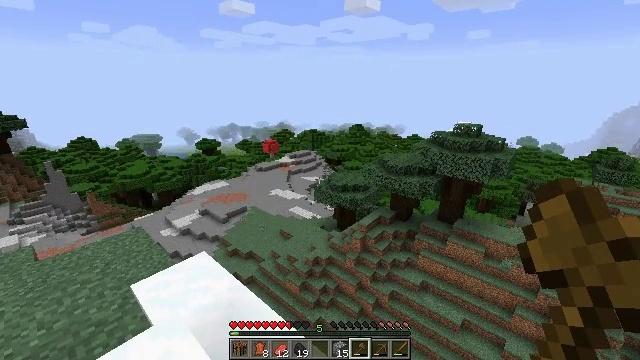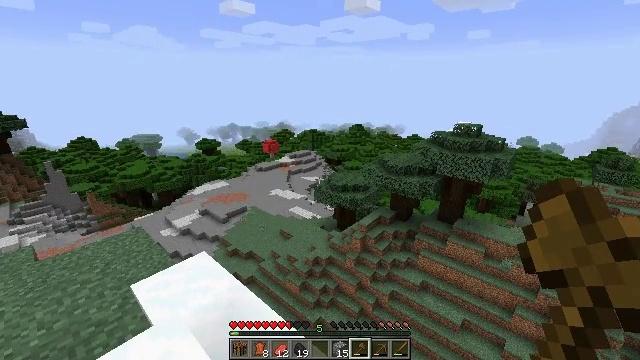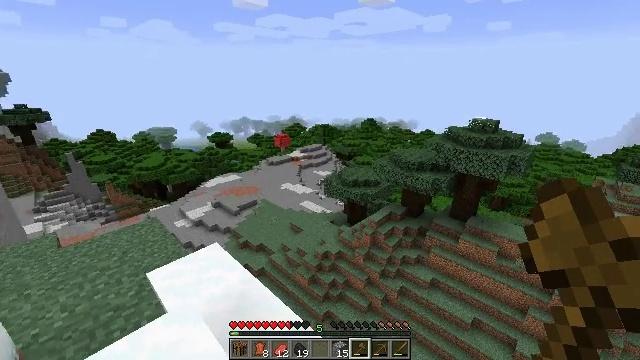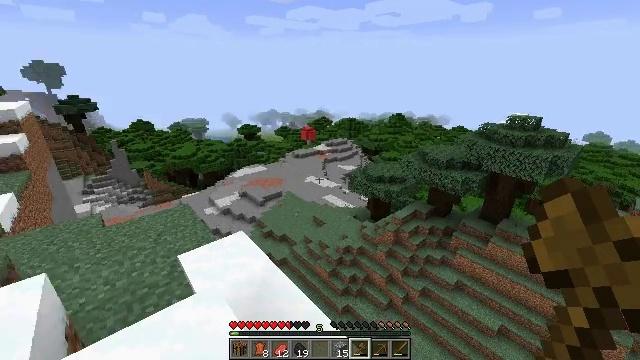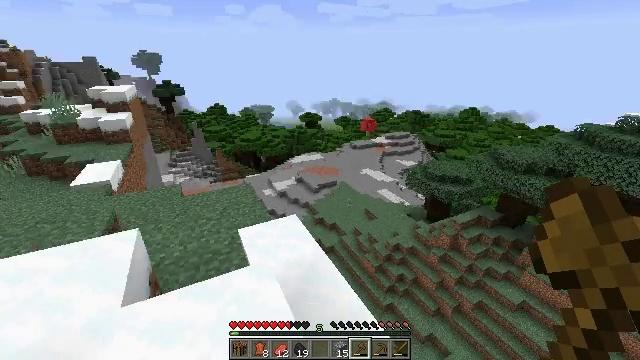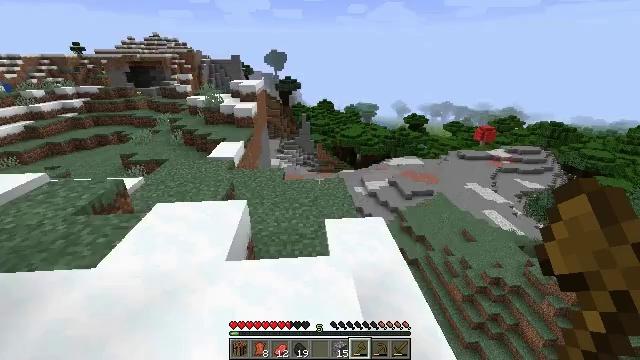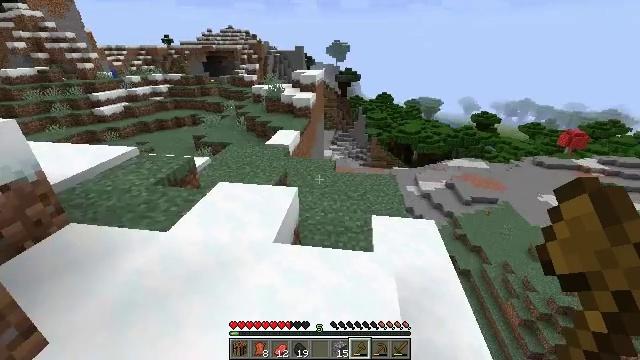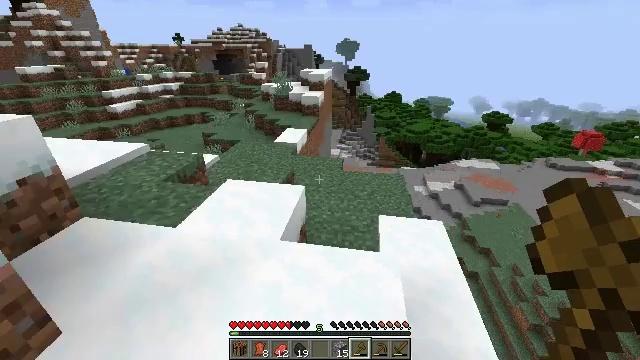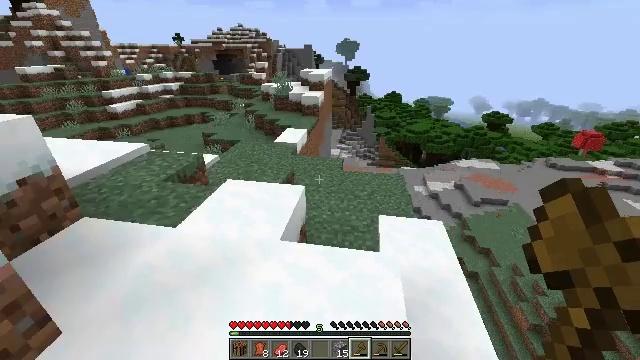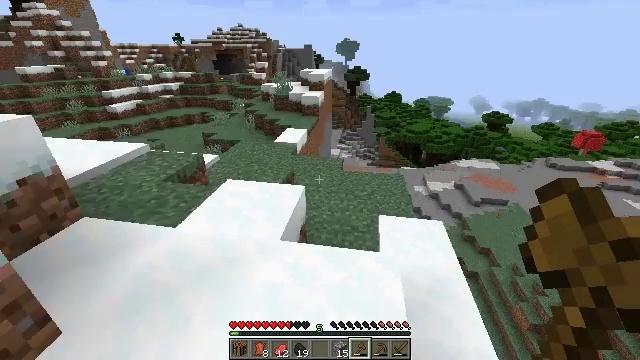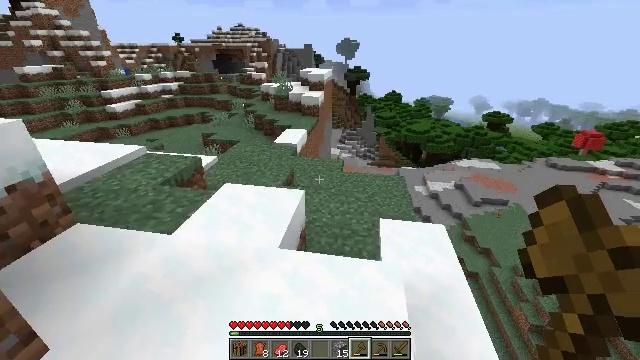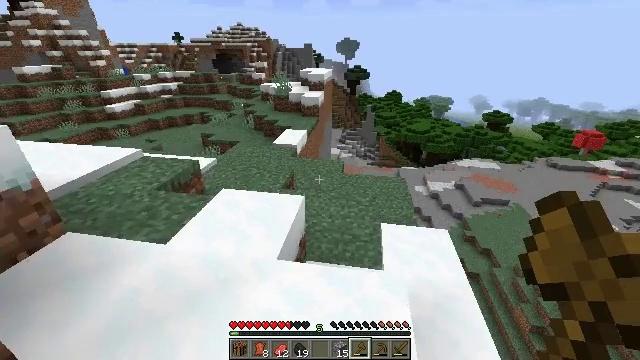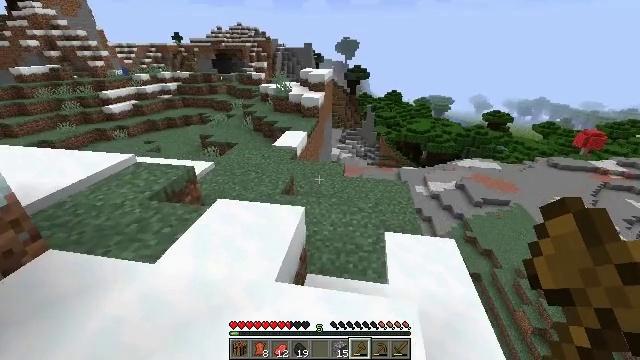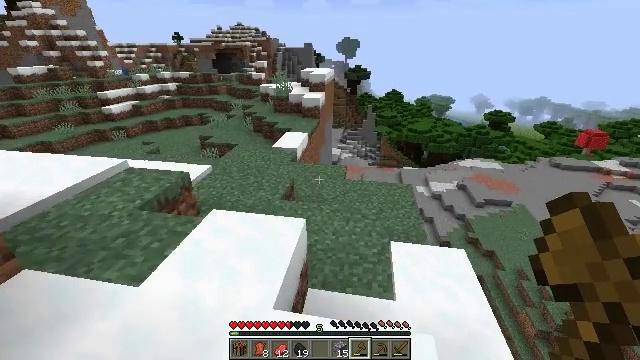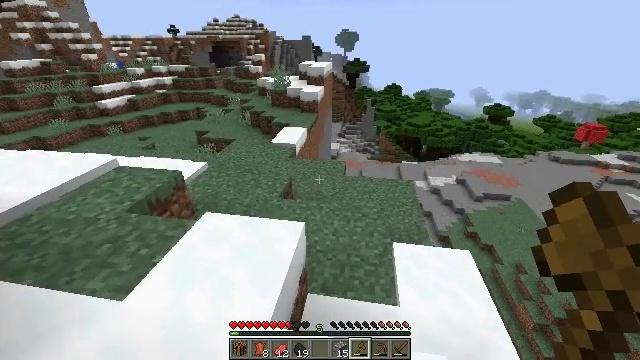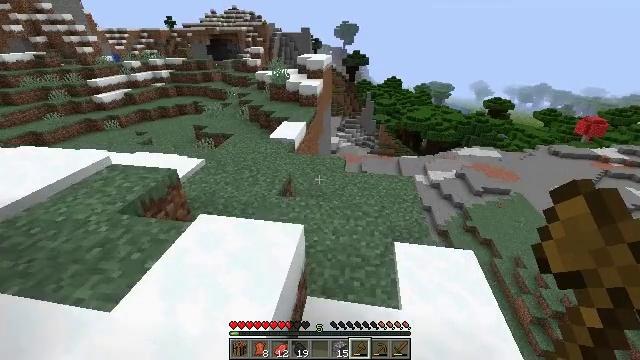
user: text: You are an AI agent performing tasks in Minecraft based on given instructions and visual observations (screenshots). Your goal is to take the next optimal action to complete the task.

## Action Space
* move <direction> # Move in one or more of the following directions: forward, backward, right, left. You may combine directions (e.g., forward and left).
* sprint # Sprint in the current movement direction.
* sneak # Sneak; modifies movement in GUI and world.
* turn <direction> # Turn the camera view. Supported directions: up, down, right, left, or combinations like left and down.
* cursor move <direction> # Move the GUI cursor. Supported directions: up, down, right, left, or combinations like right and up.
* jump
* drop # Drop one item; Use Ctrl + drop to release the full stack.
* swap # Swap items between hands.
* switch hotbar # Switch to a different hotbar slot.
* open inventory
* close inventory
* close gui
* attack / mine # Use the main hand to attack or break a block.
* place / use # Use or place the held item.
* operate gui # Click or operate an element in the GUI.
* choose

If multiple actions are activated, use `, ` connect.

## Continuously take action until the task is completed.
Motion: motion action
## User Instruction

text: Gather dark oak log for crafting.
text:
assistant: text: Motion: no_op
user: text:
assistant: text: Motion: turn left and down
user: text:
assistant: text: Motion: turn left and down
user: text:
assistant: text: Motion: turn left and down
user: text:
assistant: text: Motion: turn left
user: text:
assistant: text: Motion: turn left and down
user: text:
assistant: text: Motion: turn left
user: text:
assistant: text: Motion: no_op
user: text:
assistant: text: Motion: no_op
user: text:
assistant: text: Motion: move forward
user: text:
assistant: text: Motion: move forward
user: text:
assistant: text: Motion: move forward
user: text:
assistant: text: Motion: move forward
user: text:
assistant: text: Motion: move forward, turn down
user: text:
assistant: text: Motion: move forward, turn down
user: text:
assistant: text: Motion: move forward
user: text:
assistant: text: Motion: move forward, sprint
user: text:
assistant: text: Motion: move forward, sprint
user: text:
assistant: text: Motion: move forward, sprint, turn right
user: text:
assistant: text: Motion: move forward, sprint, turn right
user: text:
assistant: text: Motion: move forward, sprint
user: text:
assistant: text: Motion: move forward
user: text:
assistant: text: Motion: move forward
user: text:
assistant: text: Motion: move forward
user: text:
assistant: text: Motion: move forward
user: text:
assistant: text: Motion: move forward, sprint
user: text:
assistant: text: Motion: move forward, sprint
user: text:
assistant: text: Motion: move forward, sprint
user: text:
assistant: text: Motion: move forward, sprint, turn left and down
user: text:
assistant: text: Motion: move forward, sprint, turn left